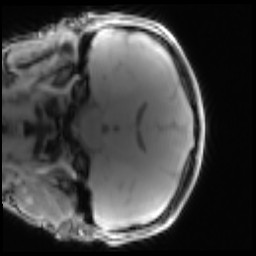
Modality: PDw
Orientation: coronal
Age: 22
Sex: male
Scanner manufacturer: siemens
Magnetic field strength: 3 T
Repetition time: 0.25 s
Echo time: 0.00103 s